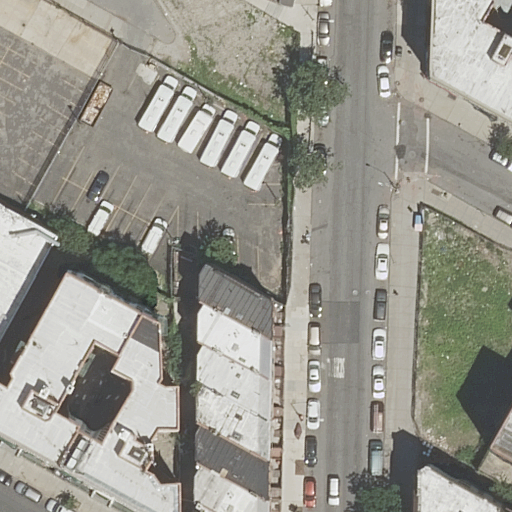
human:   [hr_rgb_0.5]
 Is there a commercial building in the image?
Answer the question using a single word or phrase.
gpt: no

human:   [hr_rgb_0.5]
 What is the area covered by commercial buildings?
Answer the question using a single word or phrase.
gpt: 0m2

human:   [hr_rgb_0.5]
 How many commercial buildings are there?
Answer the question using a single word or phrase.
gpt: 0

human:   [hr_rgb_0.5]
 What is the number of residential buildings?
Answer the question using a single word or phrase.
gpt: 13

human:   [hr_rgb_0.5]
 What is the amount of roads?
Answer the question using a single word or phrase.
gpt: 6

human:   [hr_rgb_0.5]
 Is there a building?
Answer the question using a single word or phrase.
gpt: yes

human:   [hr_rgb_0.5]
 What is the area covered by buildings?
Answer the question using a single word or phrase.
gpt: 2740m2

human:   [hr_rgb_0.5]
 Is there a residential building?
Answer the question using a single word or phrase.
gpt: yes

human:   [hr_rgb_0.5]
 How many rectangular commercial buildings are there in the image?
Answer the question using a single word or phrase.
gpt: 0

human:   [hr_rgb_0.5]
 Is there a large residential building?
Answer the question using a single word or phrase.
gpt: yes

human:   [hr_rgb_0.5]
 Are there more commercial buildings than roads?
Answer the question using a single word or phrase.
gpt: no

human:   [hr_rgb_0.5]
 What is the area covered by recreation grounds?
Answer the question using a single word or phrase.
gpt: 0m2

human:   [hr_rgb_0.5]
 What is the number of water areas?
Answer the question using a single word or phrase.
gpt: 0

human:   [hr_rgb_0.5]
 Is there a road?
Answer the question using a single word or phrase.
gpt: yes

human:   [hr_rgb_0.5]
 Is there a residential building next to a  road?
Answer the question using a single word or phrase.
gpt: yes

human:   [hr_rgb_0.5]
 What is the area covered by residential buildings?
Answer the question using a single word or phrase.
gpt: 2740m2

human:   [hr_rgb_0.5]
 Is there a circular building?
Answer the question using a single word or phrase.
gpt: no

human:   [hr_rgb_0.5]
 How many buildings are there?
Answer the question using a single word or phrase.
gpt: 13

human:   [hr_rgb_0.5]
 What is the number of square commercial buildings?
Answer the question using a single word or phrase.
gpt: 0

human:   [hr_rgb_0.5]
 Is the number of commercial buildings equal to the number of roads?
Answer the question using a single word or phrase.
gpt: no

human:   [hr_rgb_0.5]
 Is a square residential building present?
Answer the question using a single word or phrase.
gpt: no

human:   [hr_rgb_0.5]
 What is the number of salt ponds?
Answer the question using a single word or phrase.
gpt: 0

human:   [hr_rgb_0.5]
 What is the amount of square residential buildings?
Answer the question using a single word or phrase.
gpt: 0

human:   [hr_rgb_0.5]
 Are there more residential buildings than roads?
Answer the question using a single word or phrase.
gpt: yes

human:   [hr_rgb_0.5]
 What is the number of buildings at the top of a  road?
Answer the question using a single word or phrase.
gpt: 9

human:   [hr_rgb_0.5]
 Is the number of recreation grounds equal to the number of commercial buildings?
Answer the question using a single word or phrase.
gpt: yes

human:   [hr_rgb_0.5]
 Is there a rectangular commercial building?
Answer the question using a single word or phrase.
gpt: no

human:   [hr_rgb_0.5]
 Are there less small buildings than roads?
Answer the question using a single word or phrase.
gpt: no

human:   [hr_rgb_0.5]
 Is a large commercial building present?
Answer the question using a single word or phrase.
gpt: no

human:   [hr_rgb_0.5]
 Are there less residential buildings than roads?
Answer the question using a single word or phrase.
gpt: no

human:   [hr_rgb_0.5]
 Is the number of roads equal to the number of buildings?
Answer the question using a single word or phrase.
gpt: no

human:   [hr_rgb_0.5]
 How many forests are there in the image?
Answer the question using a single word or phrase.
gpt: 0

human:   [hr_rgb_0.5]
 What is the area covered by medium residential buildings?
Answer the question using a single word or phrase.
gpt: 1033m2

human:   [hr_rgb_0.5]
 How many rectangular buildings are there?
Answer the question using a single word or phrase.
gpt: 11

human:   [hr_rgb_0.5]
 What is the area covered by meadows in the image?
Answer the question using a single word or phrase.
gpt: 0m2

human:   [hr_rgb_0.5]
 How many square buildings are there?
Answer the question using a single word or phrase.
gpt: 0

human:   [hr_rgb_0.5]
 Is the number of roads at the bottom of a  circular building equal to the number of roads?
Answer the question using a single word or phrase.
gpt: no

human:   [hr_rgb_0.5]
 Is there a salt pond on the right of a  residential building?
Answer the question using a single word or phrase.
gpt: no

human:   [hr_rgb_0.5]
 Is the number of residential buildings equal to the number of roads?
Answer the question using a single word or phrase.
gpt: no

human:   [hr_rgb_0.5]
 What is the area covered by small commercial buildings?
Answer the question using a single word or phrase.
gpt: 0m2

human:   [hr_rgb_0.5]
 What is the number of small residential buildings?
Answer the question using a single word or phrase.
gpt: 6

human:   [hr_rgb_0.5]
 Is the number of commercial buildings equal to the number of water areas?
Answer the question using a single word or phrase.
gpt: yes

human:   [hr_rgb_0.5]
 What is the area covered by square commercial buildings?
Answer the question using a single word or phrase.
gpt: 0m2

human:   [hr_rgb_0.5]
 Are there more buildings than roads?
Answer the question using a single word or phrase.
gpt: yes

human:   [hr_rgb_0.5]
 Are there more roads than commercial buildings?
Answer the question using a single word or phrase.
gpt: yes

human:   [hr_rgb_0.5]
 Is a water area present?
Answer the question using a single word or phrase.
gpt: no

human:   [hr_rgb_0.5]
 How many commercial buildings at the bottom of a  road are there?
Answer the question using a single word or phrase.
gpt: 0

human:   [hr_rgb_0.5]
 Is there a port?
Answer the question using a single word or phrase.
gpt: no

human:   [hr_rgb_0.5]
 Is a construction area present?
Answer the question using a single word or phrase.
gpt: no

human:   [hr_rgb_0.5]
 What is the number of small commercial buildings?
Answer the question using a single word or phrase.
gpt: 0

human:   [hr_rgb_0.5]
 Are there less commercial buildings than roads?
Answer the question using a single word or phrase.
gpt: yes

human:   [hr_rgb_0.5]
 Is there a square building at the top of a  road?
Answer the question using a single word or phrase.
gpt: no

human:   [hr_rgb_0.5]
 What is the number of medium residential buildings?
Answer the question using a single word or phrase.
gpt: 6

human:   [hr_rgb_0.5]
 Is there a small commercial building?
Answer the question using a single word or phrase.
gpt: no

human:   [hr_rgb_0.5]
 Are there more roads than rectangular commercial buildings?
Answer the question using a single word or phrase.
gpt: yes

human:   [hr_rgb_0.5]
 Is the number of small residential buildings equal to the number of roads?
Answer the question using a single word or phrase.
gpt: yes

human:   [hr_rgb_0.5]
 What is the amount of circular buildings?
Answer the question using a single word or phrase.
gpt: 0

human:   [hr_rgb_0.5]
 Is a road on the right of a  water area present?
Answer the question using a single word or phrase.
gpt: no

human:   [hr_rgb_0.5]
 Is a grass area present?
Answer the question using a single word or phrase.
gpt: no

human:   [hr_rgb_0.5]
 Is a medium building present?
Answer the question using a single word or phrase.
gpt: yes

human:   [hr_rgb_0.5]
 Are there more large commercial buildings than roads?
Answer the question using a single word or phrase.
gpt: no

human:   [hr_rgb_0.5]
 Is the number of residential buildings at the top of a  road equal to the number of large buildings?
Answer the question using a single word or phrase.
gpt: no

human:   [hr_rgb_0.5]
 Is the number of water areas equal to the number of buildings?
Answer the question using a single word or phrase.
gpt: no

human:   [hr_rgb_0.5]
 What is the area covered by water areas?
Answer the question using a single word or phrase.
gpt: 0m2